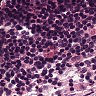
Metastatic tissue present: no